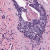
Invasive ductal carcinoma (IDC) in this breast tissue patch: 1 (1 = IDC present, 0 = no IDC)